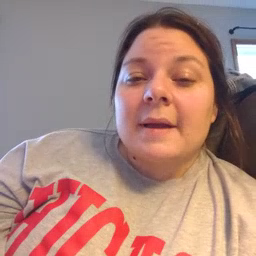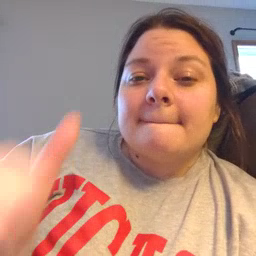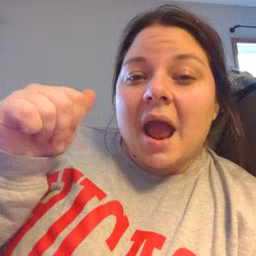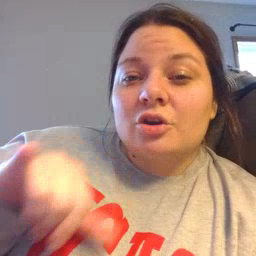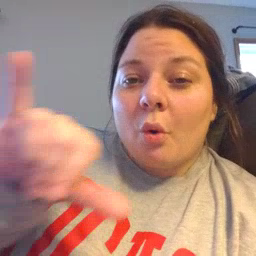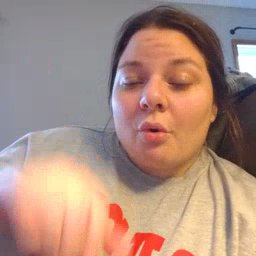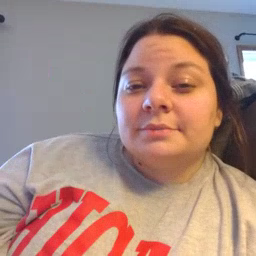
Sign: backyard